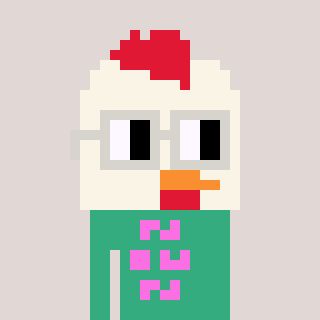
a pixel art character with square light gray glasses, a chicken-shaped head and a teal-colored body on a warm background